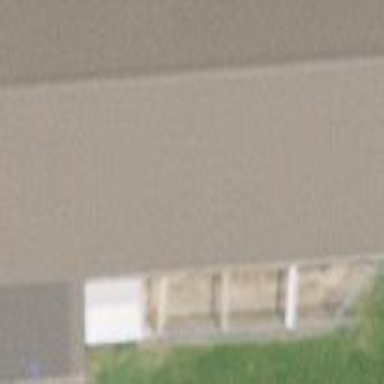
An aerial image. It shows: Shed building.